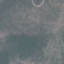
Label: HerbaceousVegetation